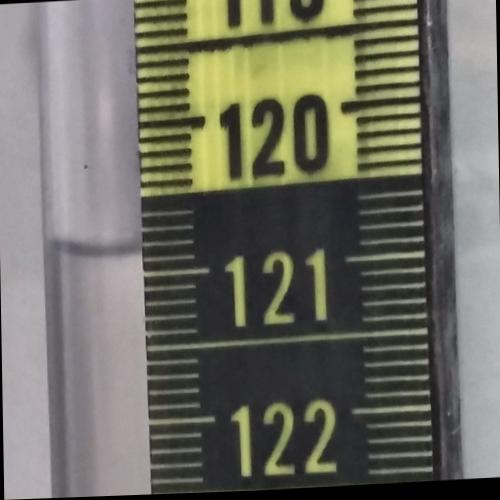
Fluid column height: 120.8 cm